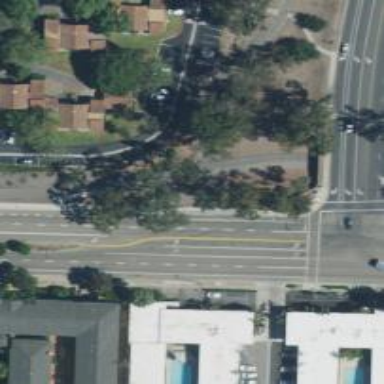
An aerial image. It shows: Footway.